Interaction volume radius: 10 \u00c5
Interaction volume height: 20 \u00c5
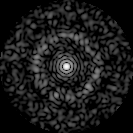
Disorder parameter: 0.8649